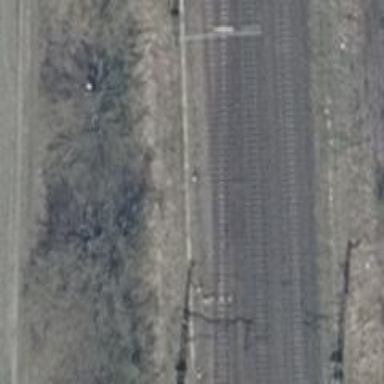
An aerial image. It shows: Railway switch.